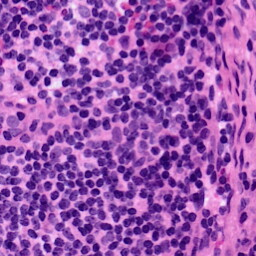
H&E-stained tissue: LymphNode